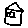
Label: house